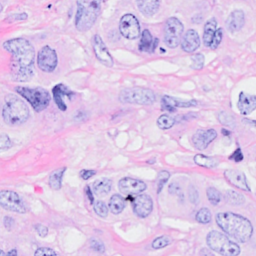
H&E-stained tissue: Breast